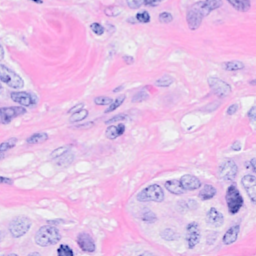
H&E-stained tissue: Breast